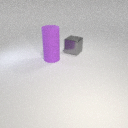
large purple rubber cylinder above large purple rubber cylinder